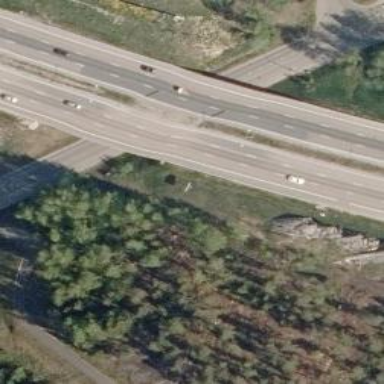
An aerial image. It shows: Asphalt bridge over motorway.